Question: I'm using ggplot so I can get a gradient onto a map to show data over a large scale. There are points between 0 and 35,000 to be visualised. I have got this to work, but the legend is automatically showing labels for every 10,000.

Ideally I want the legend to show the maximum amount, so probably it would just show 0 at the bottom and 35,000 at the top. Is this doable?
My ggplot code is below if this helps.
'''
ggplot() +
geom_map(data = datafile, aes(map_id = Health_Board, fill = datafile$"2007"), map = Scot) +
geom_polygon(data = Scot, aes(x = long, y = lat, group = group), colour = "gray", fill = NA) +
expand_limits(x = Scot$long, y = Scot$lat) +
scale_fill_gradient(low = ("lightyellow"), high = ("red"), limits = c(0,35000)) +
ggtitle("2007") +
coord_fixed(1.2) +
theme(axis.text.x = element_blank(), axis.text.y = element_blank(),
axis.ticks = element_blank(), axis.title.x = element_blank(),
axis.title.y = element_blank(),
panel.grid.major = element_blank(), panel.grid.minor = element_blank(),
panel.border = element_blank(), panel.background = element_blank(),
legend.title = element_text(face = "bold"),
plot.title = element_text(face = "bold", hjust = 0.5))
'''
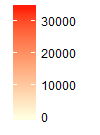
Answer: You can include the "breaks" argument. Like this:
'''
scale_fill_gradient(low = ("lightyellow"), high = ("red"),
breaks=c(min(lat),max(lat)),
limits = c(0,35000)) +
'''
If you want more, its possible to include the "labels" argument.
'''
scale_fill_gradient(low = ("lightyellow"), high = ("red"),
breaks=c(min(lat),max(lat)),
labels=c("Minimum","Maximum"),
limits = c(0,35000)) +
'''